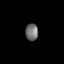
Tissue: prostate
Cell type: T cells
Senescence score: 0.3423
Nuclear area (px): 209
Mean DAPI intensity: 112.493